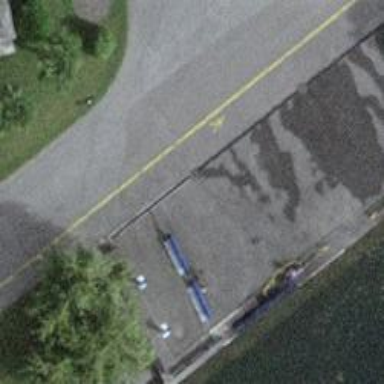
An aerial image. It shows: Bicycle repair station is available.